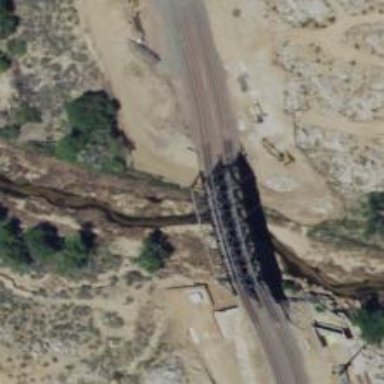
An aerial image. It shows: Railway bridge with truss structure.